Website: apple
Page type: address-validator
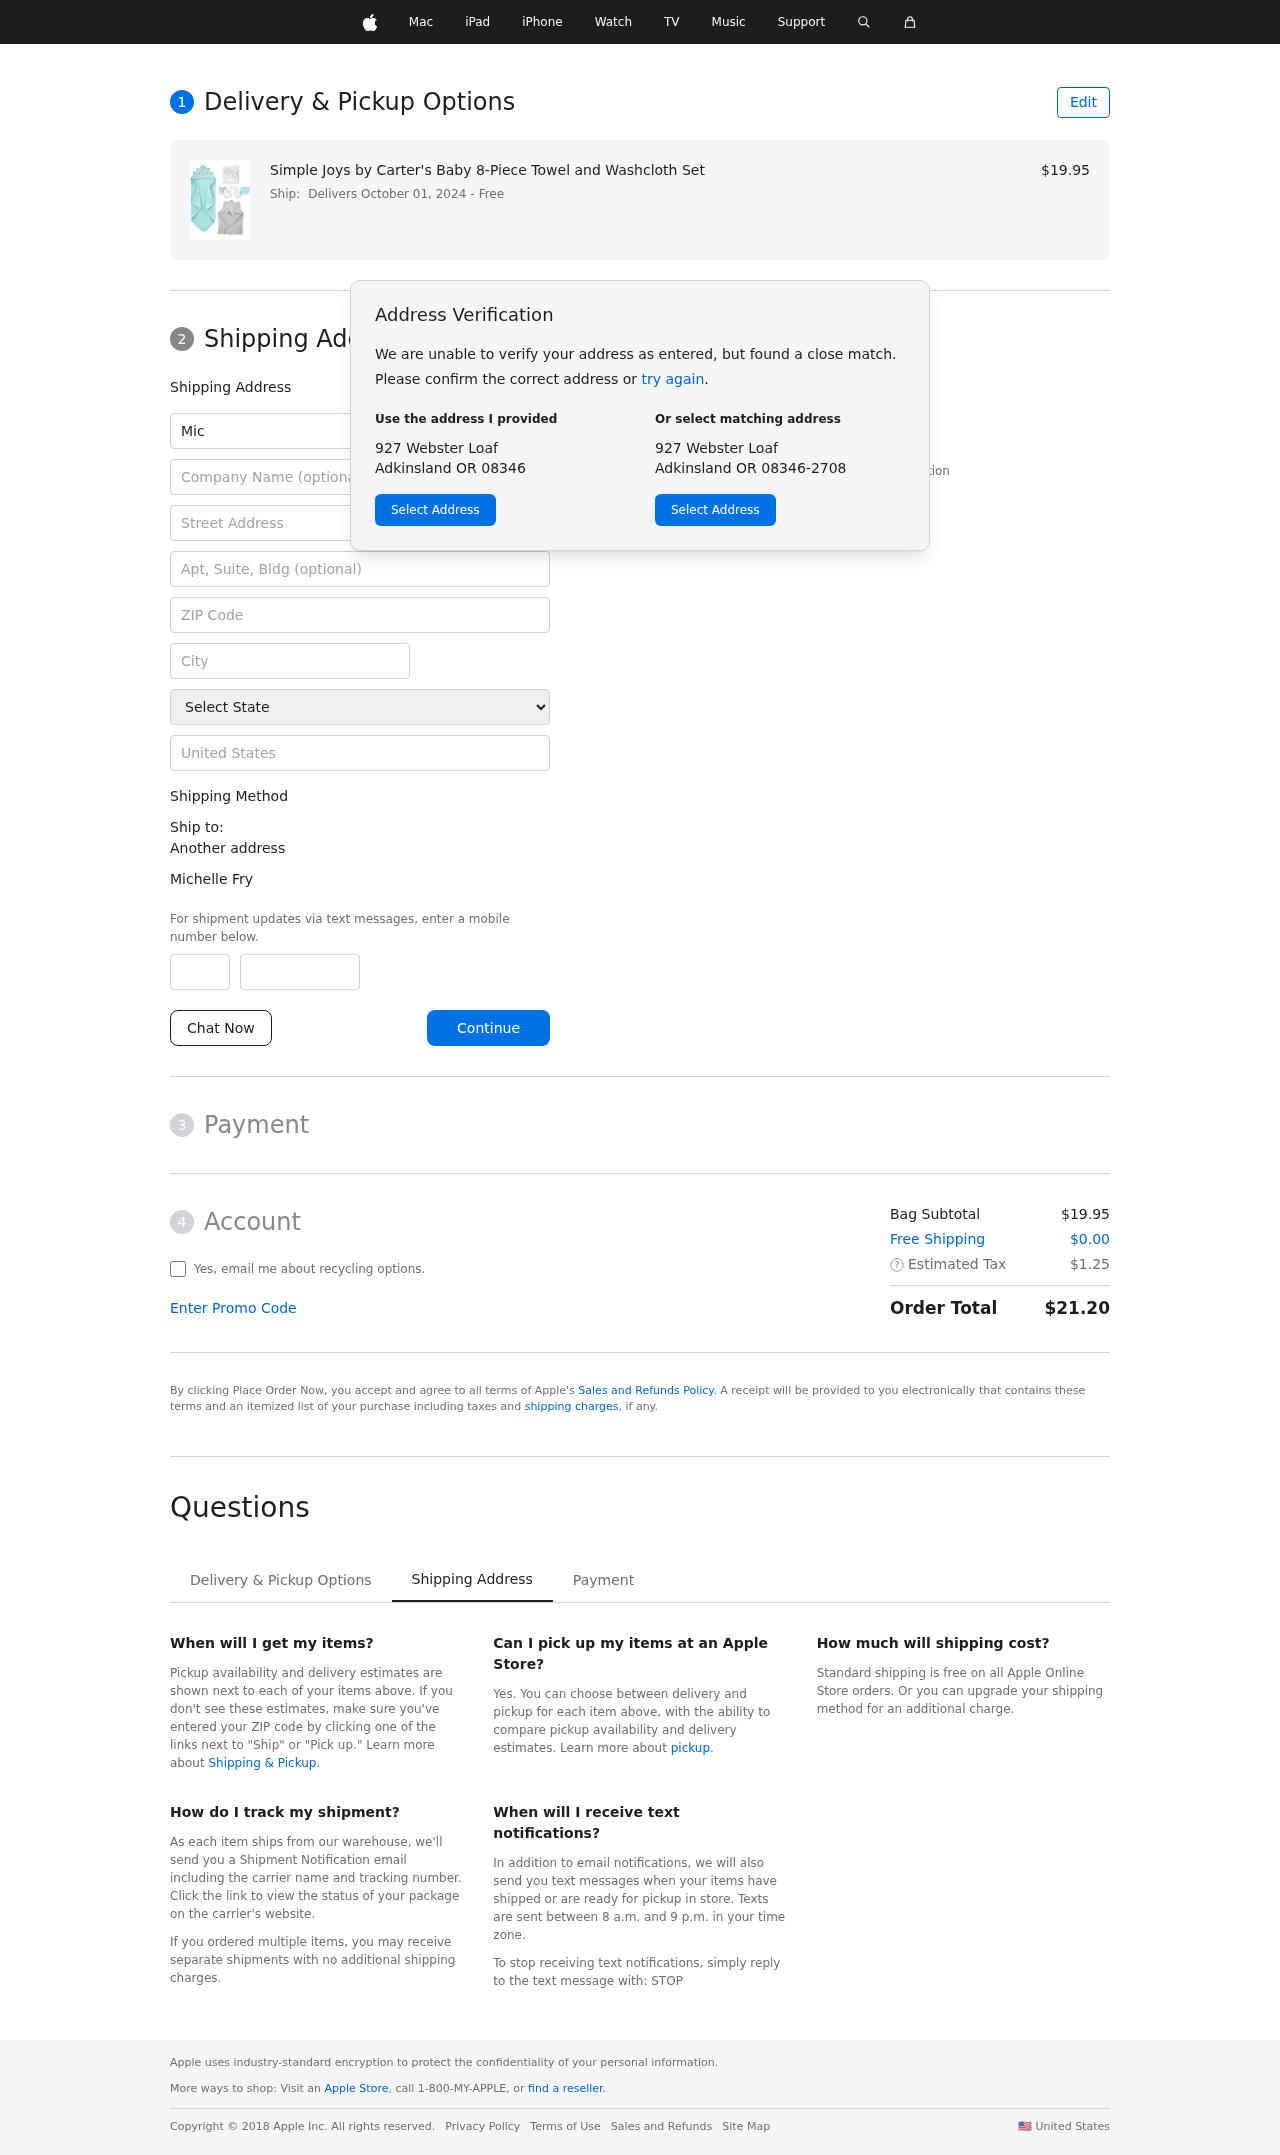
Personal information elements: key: PII_CITY
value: Adkinsland
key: PII_COUNTRY
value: United States
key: PII_FIRSTNAME
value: Michelle
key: PII_FULLNAME
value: Michelle Fry
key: PII_LASTNAME
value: Fry
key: PII_PHONE_AREA
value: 650
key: PII_PHONE_SUFFIX
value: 0662
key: PII_POSTCODE
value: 08346
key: PII_STATE
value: Oregon
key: PII_STREET
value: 927 Webster Loaf
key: PII_STREET2
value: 512 Thomas Stravenue Apt. 331
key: PII_CITY_STATE_ZIP
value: Adkinsland OR 08346
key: PII_STATE_ABBR
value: OR
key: PII_POSTCODE_FULL
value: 08346
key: PII_POSTCODE_NUMERIC
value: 8346
Product elements: key: PRODUCT1_NAME
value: Simple Joys by Carter's Baby 8-Piece Towel and Washcloth Set
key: PRODUCT1_PRICE
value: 19.95
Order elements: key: ORDER_DELIVERY_DATE
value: Delivers October 01, 2024
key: ORDER_SUBTOTAL
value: $19.95
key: ORDER_SHIPPING_COST
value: $0.00
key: ORDER_TAX
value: $1.25
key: ORDER_TOTAL
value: $21.20